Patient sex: M
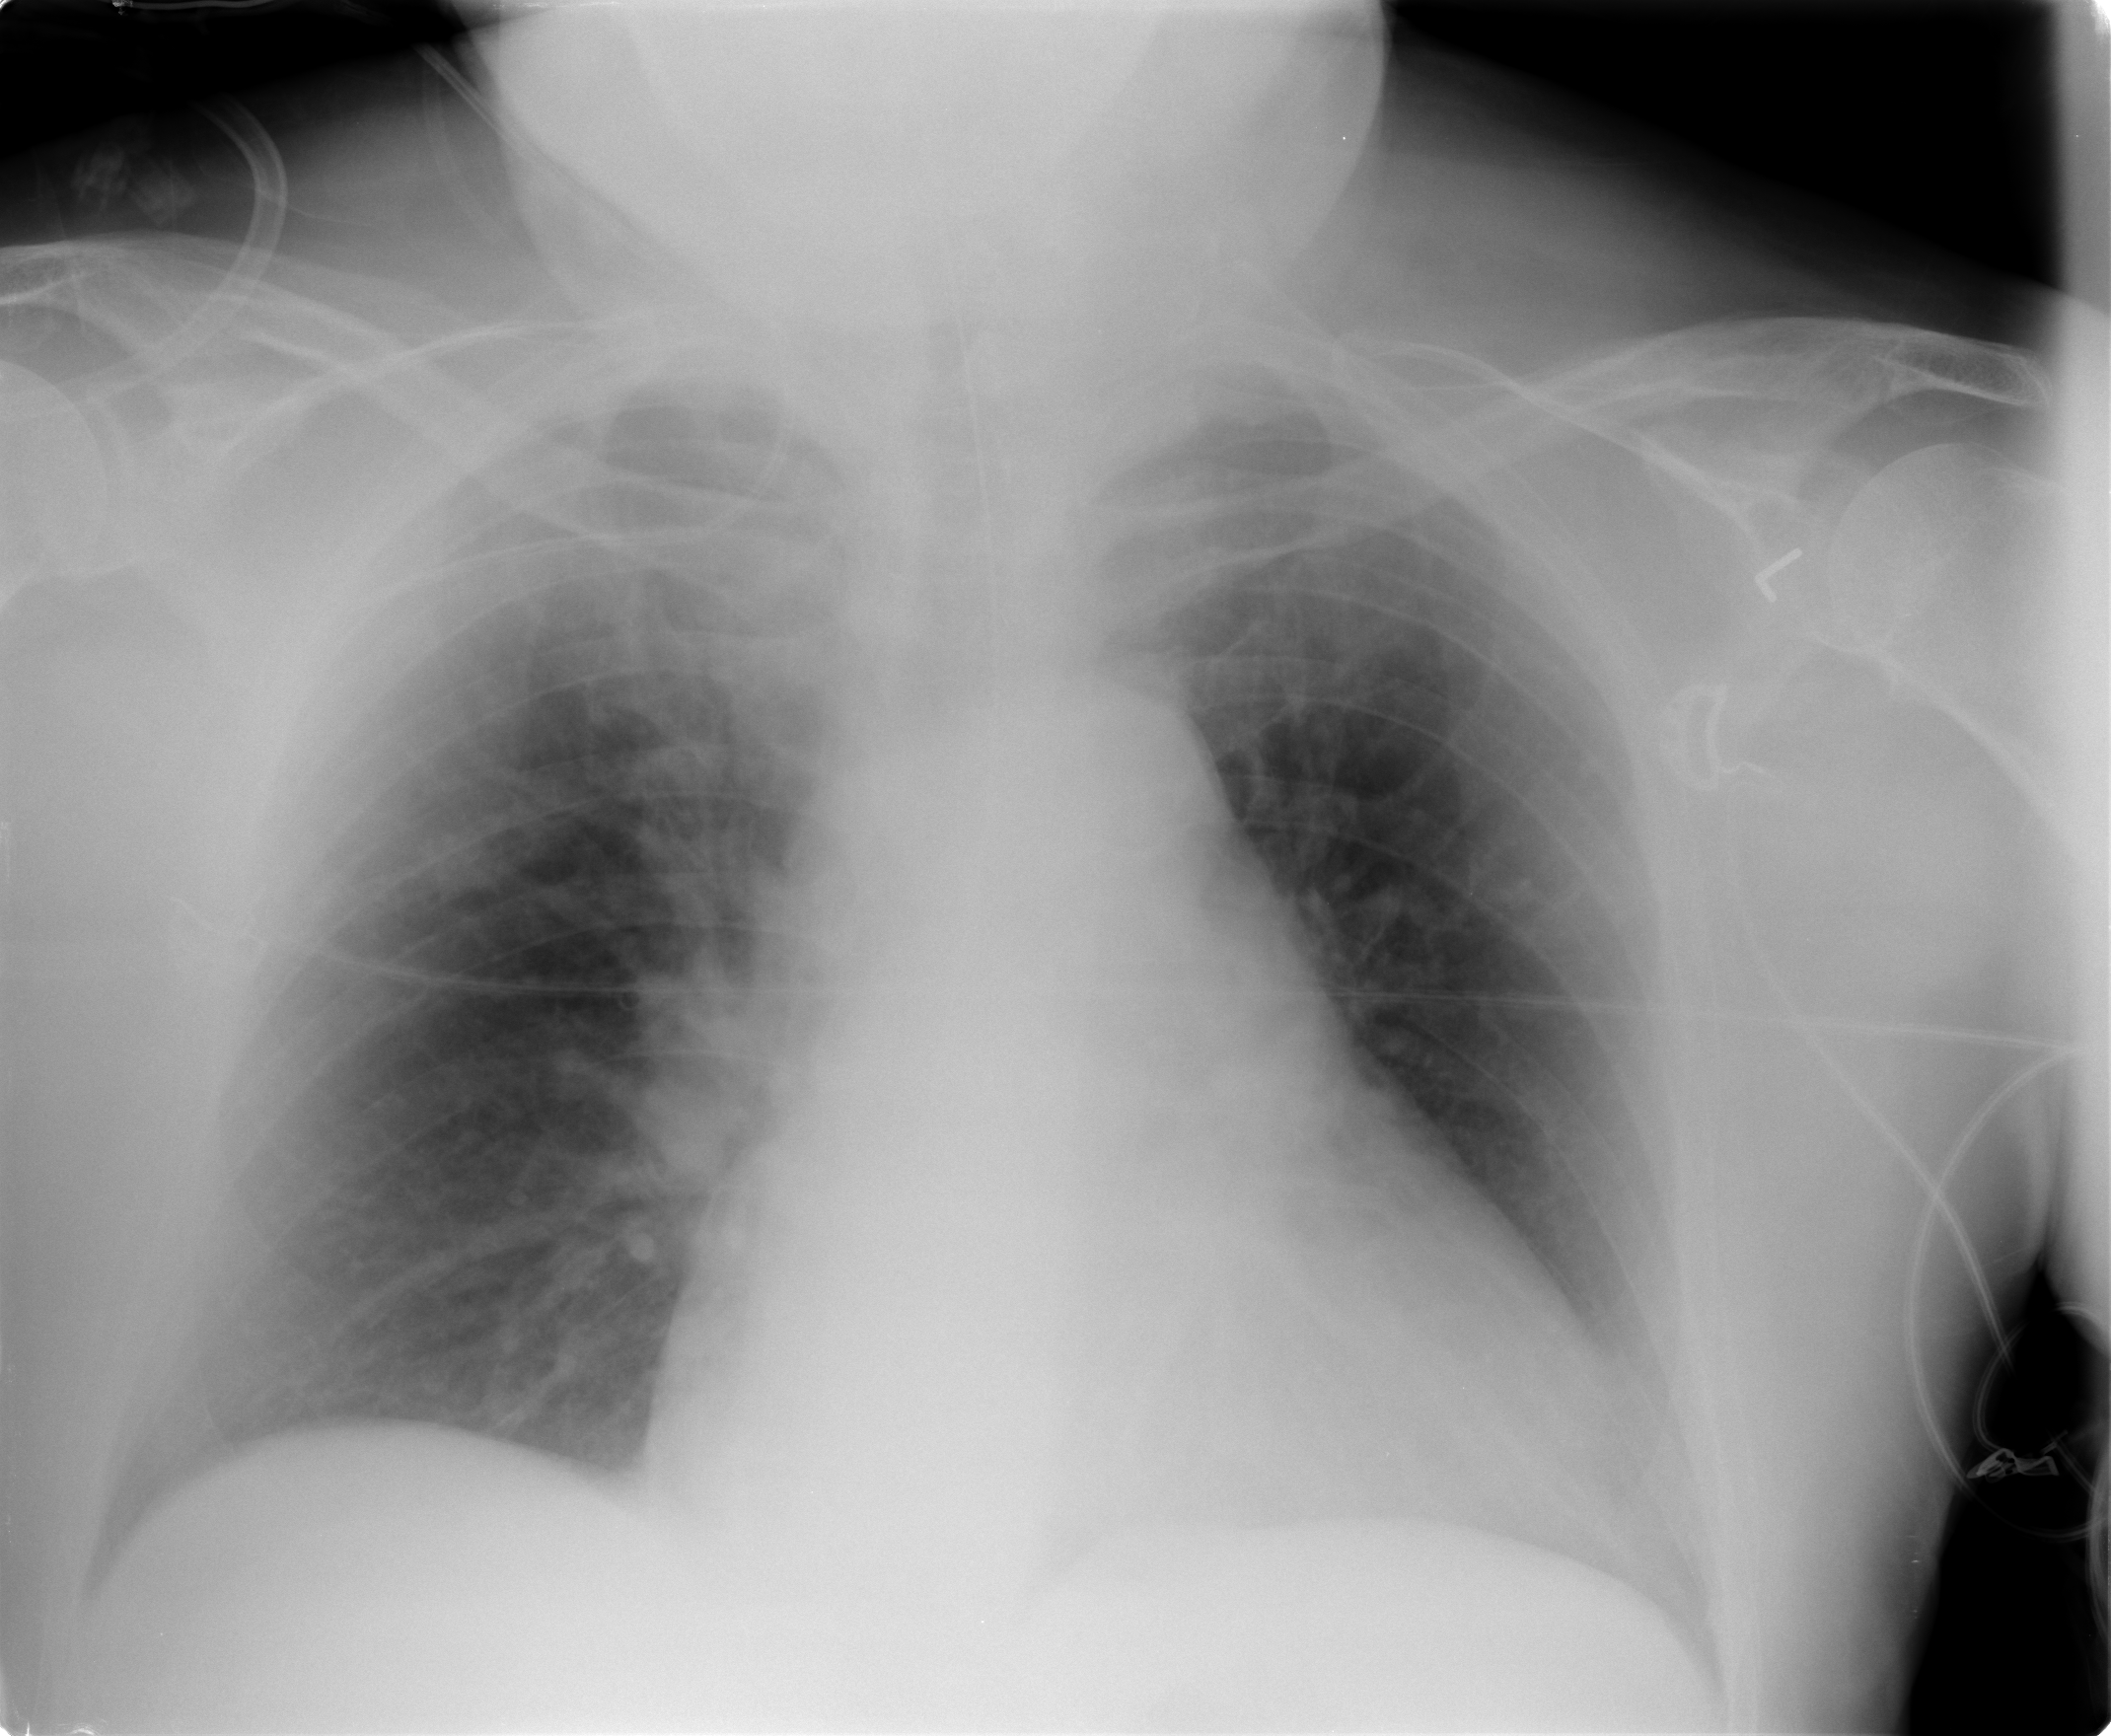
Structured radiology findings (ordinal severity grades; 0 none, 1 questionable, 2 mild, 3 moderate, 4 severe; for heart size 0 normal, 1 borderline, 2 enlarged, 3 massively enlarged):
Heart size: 2
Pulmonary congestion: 2
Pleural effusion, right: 2
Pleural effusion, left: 2
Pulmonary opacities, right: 0
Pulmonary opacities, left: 0
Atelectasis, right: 0
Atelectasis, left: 0